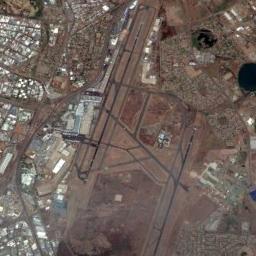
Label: airport